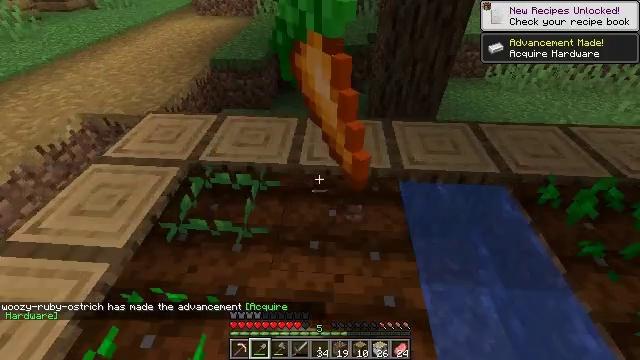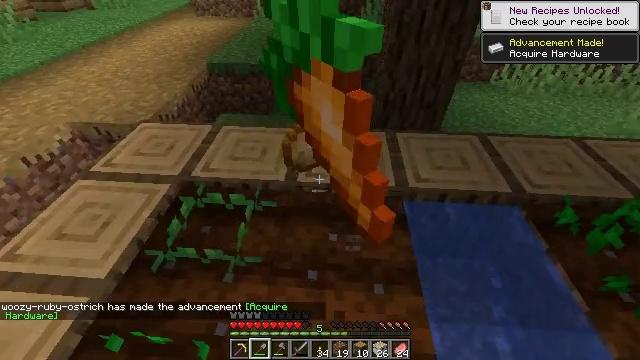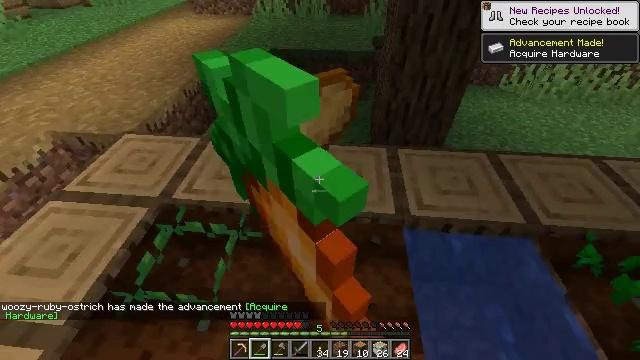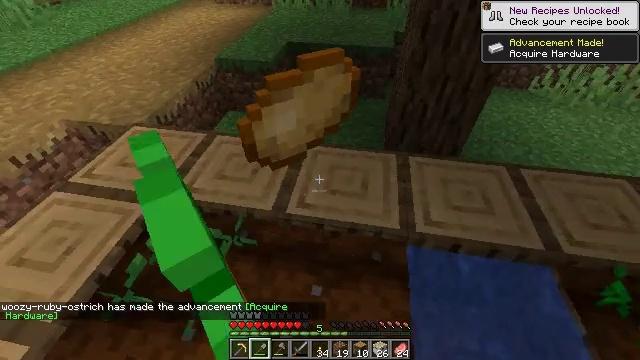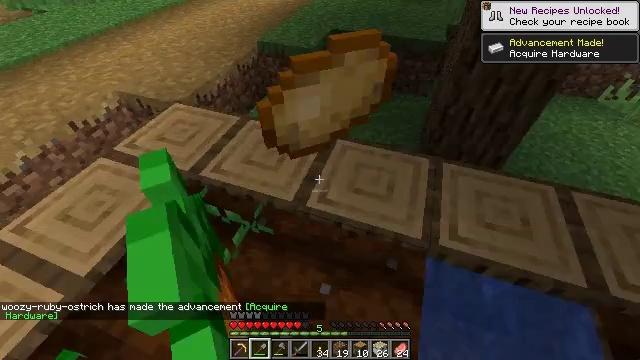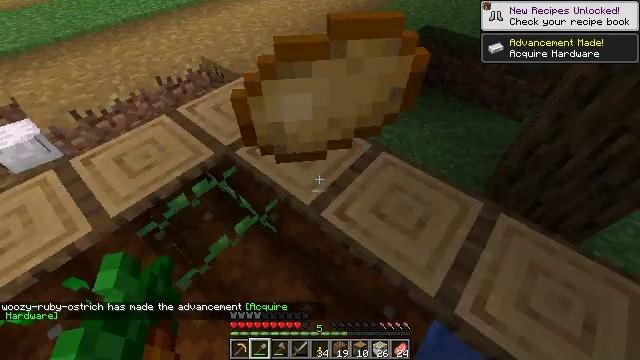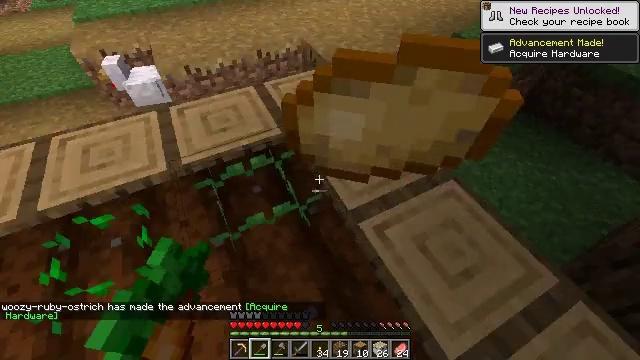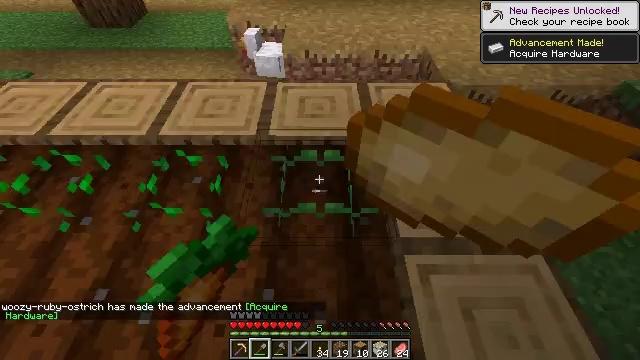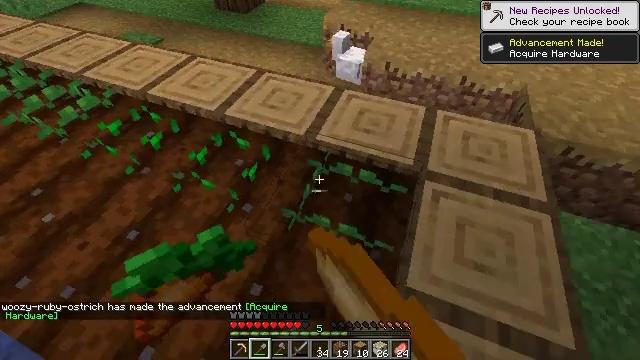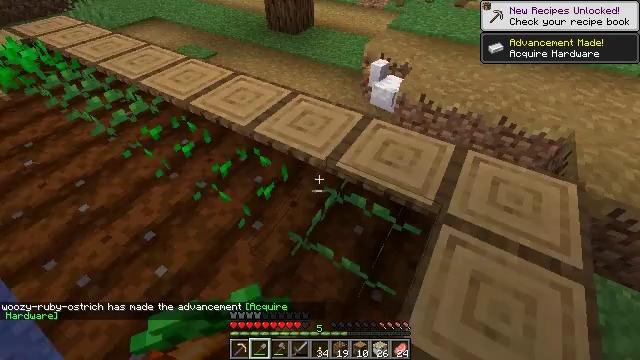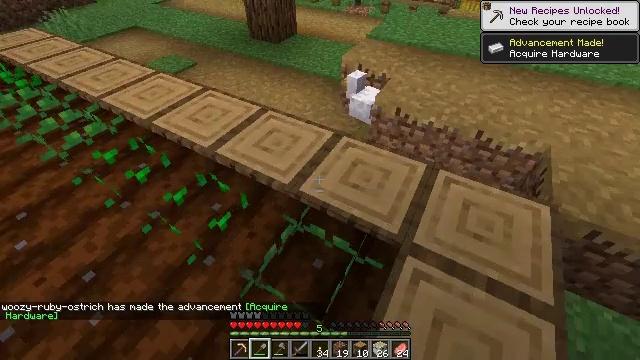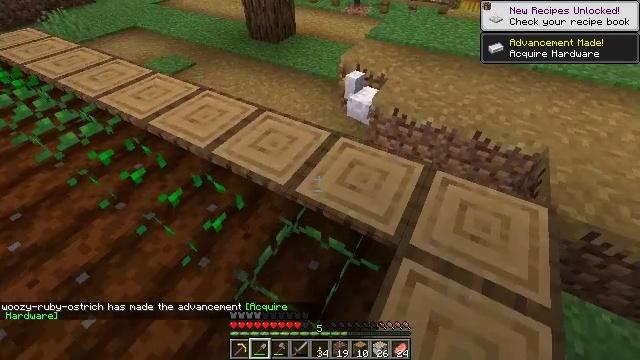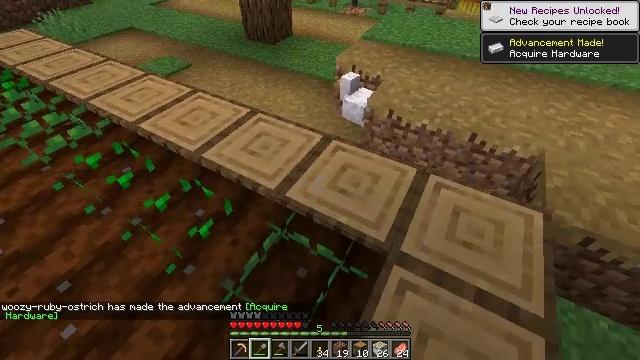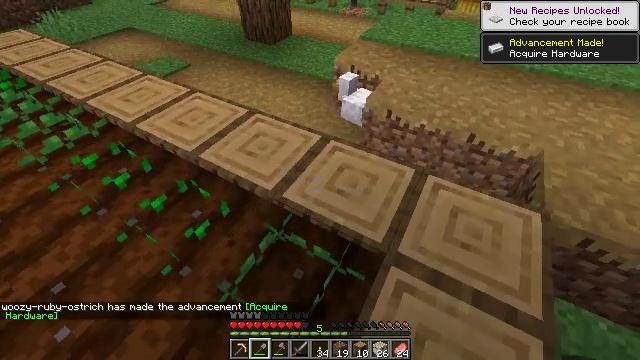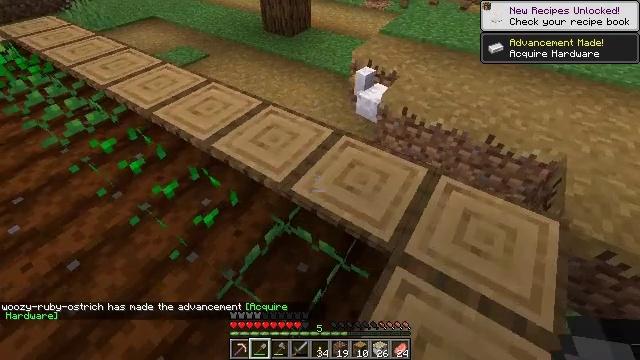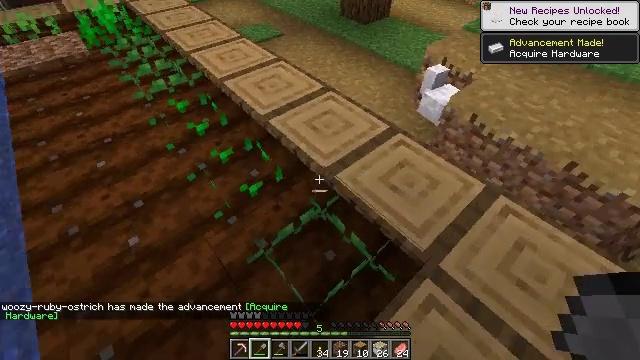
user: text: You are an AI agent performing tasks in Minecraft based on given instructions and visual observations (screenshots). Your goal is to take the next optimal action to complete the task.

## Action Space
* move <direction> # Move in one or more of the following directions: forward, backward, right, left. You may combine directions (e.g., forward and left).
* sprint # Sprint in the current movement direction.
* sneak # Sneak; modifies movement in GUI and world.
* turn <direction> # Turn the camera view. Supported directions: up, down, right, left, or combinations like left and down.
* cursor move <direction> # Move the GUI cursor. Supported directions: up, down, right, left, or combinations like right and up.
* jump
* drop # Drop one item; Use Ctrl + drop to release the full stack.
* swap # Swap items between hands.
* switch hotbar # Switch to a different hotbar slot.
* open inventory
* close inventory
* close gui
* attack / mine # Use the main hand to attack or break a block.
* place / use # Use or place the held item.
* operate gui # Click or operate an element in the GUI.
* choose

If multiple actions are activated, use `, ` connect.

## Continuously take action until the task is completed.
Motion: motion action
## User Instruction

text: Get wheat from the farmland.
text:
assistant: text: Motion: move forward
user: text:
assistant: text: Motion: move forward and move right
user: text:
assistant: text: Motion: move forward and move right, turn left and down
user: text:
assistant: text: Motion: move forward and move right, turn left and down
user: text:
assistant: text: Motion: move forward and move right, turn left and down
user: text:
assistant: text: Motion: move forward and move right, turn left and down
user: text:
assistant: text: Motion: move forward and move right, turn left
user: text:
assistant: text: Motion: move forward and move right, turn left
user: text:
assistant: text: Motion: move forward and move right, turn left and up
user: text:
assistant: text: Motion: move forward and move right, turn right
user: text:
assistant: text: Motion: no_op
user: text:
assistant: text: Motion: no_op
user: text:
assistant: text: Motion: no_op
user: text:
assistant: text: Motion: turn left and down
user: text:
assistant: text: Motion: turn left and down
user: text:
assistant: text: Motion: turn left
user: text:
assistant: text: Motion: turn left
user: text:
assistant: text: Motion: turn left
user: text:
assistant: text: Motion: attack / mine
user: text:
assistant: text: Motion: move forward, attack / mine
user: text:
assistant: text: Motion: move forward, attack / mine
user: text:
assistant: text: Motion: move forward, turn up, attack / mine
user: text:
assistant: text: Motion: move forward, turn left and up, attack / mine
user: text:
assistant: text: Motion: move forward, attack / mine
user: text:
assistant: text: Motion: move forward, attack / mine
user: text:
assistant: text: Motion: move forward, attack / mine
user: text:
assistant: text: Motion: turn down, attack / mine
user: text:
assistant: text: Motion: attack / mine
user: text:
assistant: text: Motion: attack / mine